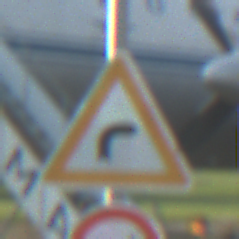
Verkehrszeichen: KurveRechts
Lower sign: VerbotUeberholenEinspurigeFahrzeuge
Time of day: SunriseSunset
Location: Outdoor (Special)
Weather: Clear
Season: NotSpecified
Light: Natural